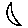
Label: moon